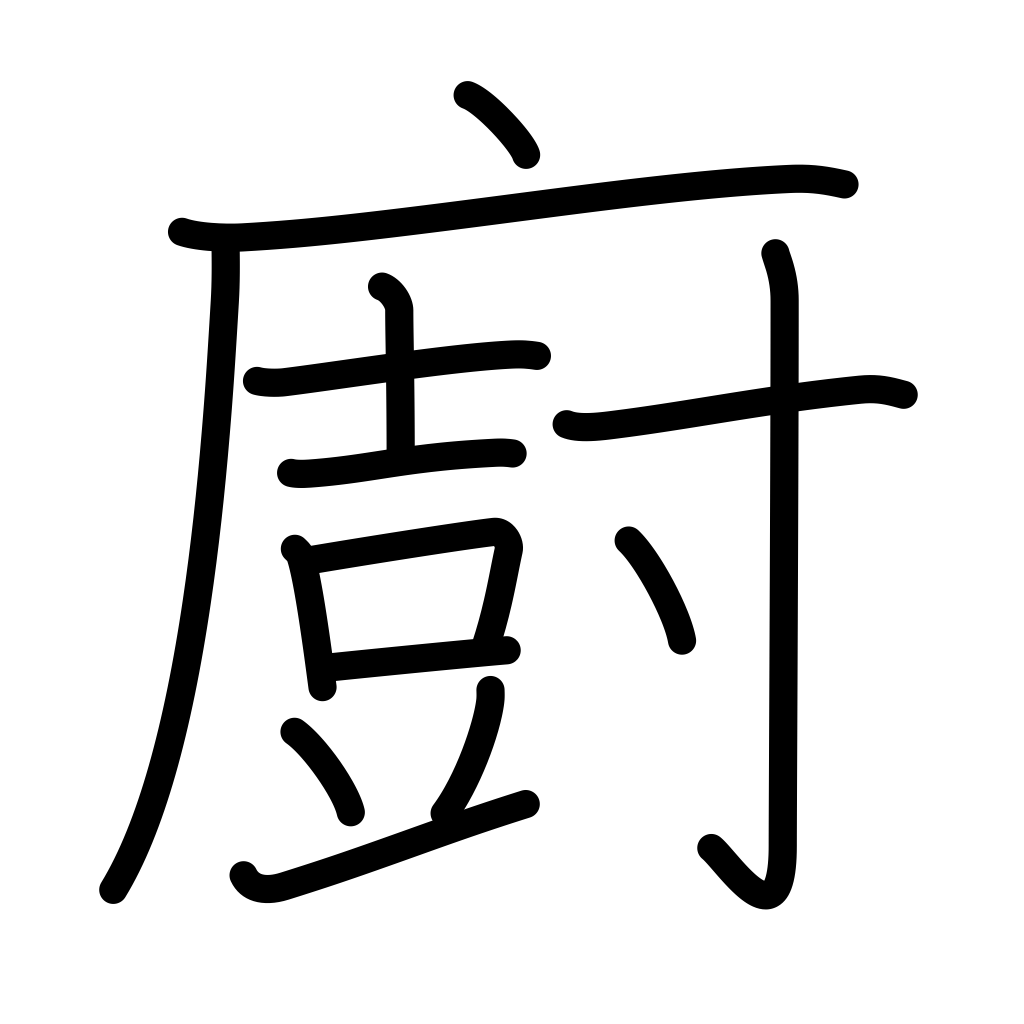
Meaning: kitchen